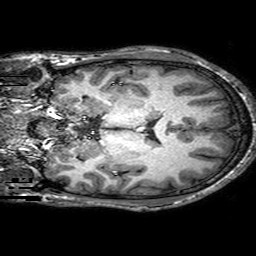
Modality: T1w
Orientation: coronal
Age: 19
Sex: male